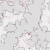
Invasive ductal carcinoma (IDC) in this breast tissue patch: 0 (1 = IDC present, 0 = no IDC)